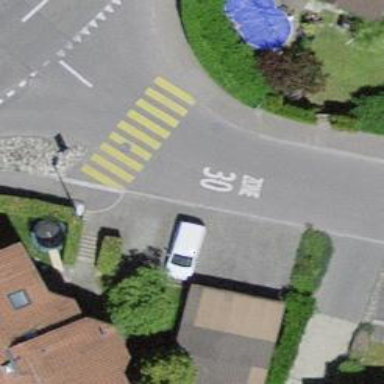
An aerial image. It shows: Uncontrolled zebra crossing on the road.